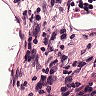
Metastatic tissue present: no